Interaction volume radius: 10 \u00c5
Interaction volume height: 20 \u00c5
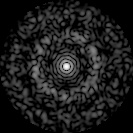
Disorder parameter: 0.8282